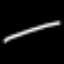
Label: line